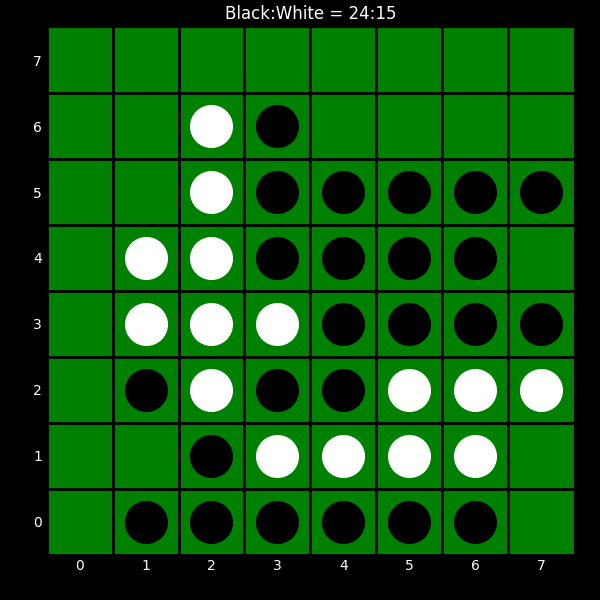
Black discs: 24
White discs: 15